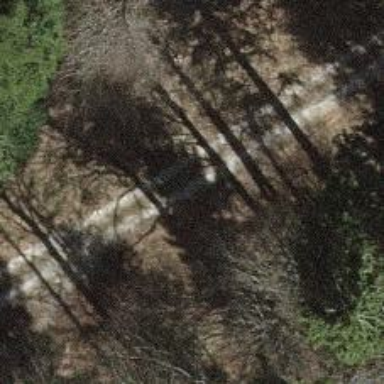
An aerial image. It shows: Unpaved track with grade2 tracktype.